Aerial crown-view tile of a tropical tree (Barro Colorado Island, Panama), acquired 20250616:
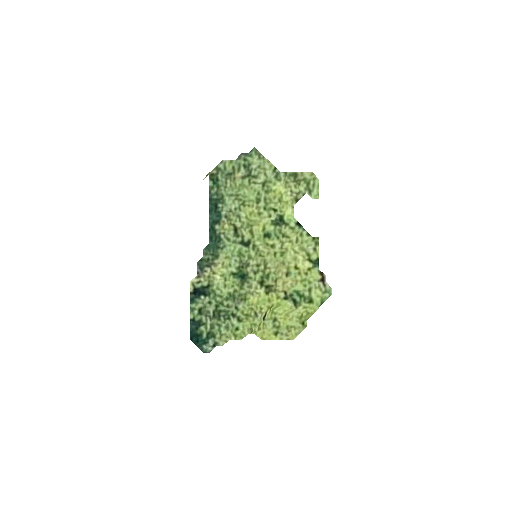
Species: Tachigali panamensis
GBIF accepted scientific name: Tachigali panamensis
Crown area: 28.509 m²